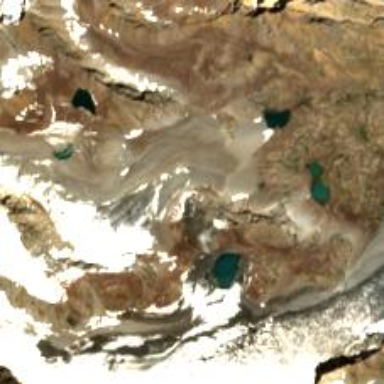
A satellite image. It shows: Stunning view of glacier.